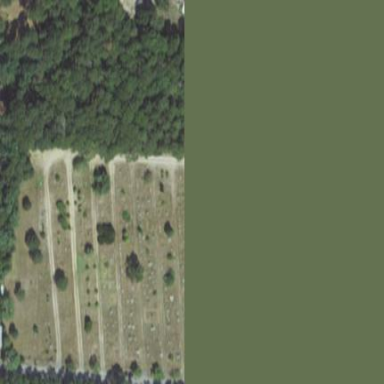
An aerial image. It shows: Cemetery.